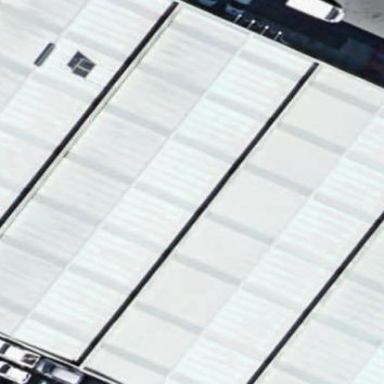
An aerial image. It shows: Warehouse building.